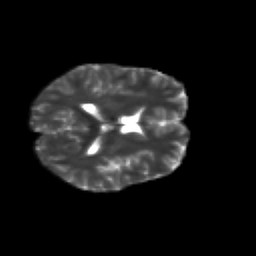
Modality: T2w
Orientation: axial
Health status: healthy
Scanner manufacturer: siemens
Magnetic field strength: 3 T
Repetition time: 12 s
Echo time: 0.092 s